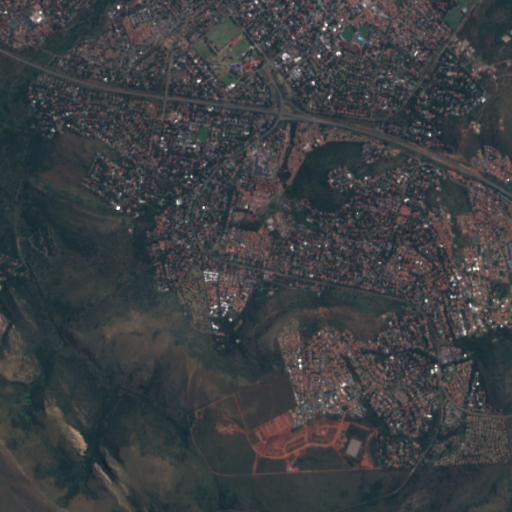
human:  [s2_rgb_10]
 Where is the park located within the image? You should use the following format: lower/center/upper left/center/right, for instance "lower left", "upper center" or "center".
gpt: The park is located in the upper right of the image.
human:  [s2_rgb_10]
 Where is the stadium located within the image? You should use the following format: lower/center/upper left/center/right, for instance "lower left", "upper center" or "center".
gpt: The stadium is located in the upper right of the image.
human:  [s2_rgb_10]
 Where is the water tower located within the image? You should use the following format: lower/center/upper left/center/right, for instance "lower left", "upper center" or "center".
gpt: The water tower is located in the upper right of the image.
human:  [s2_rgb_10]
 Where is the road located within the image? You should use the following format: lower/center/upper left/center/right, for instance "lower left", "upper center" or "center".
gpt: There is no road in the image.